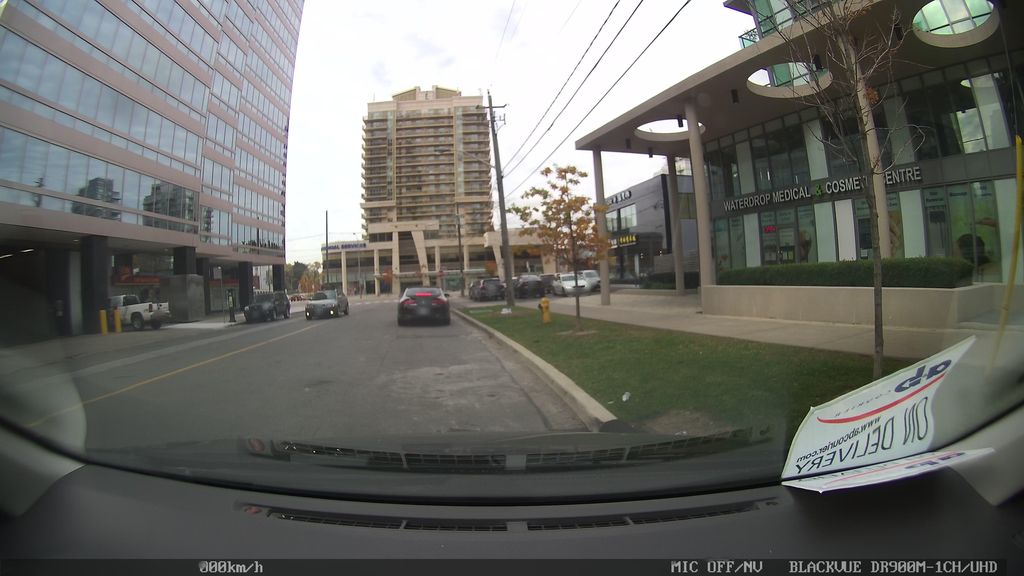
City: toronto